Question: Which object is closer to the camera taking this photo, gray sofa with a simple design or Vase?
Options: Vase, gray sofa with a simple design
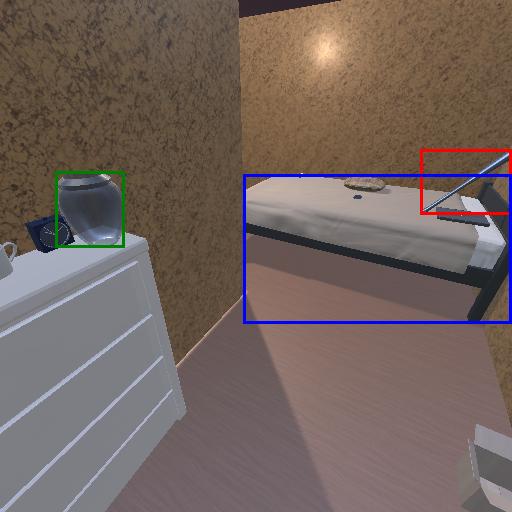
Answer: Vase